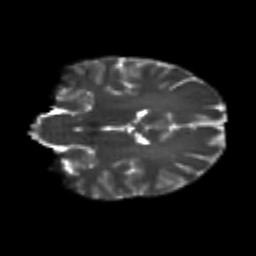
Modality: T2w
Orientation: coronal
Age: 23
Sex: female
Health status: healthy
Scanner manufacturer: philips
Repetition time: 7.386 s
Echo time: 0.08599 s